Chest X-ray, AP view. Patient: 51 years old, sex M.
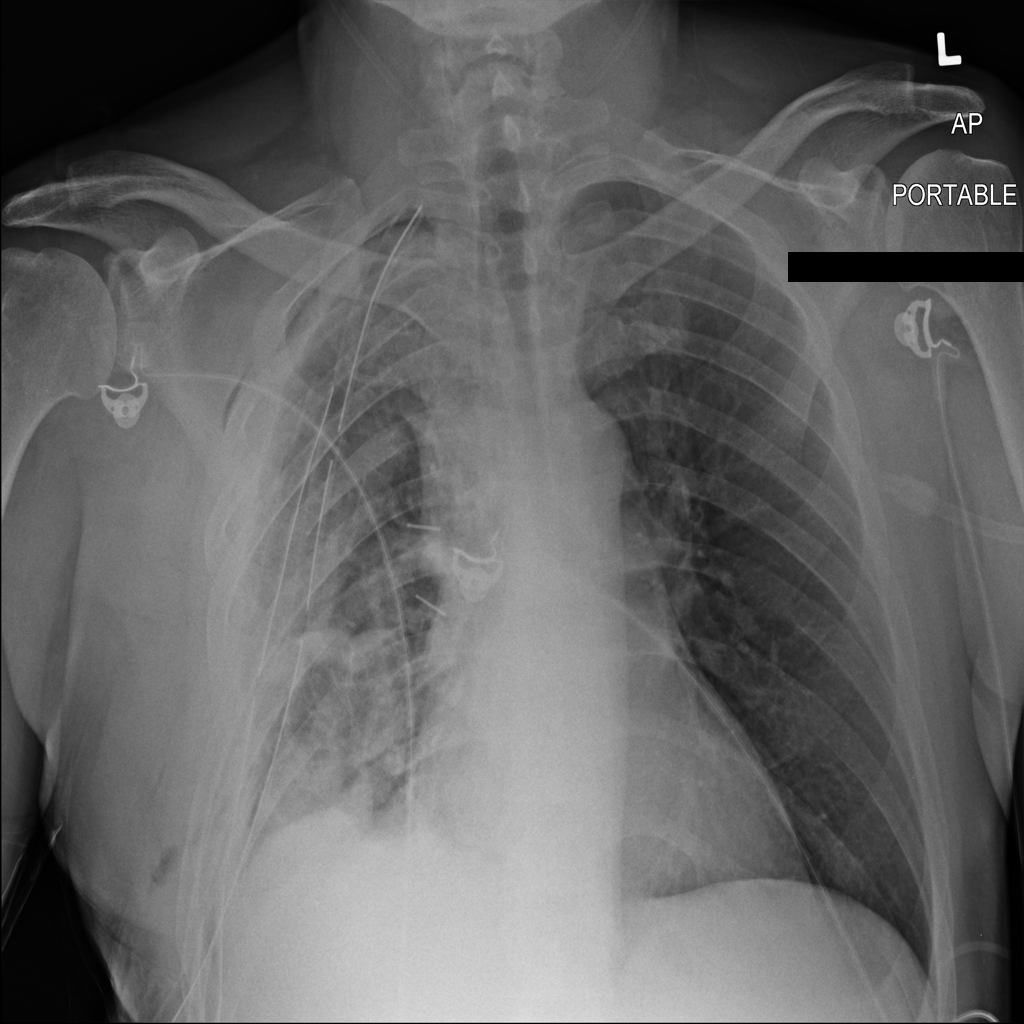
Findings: Emphysema, Pleural_Thickening